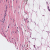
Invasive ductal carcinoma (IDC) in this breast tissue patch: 0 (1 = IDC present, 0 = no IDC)